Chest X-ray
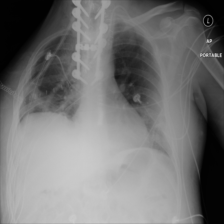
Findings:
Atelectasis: positive
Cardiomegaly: negative
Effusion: negative
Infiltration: negative
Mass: negative
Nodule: negative
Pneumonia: negative
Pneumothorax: negative
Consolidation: negative
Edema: negative
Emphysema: positive
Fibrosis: negative
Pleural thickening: negative
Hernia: negative